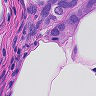
Metastatic tissue present: yes